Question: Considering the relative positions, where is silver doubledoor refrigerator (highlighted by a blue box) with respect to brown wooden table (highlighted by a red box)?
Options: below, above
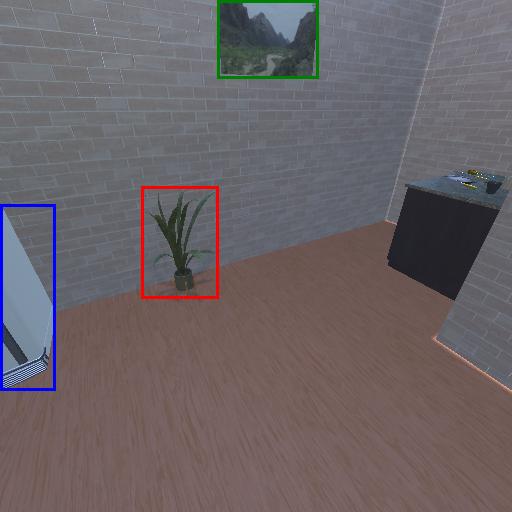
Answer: below